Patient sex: M
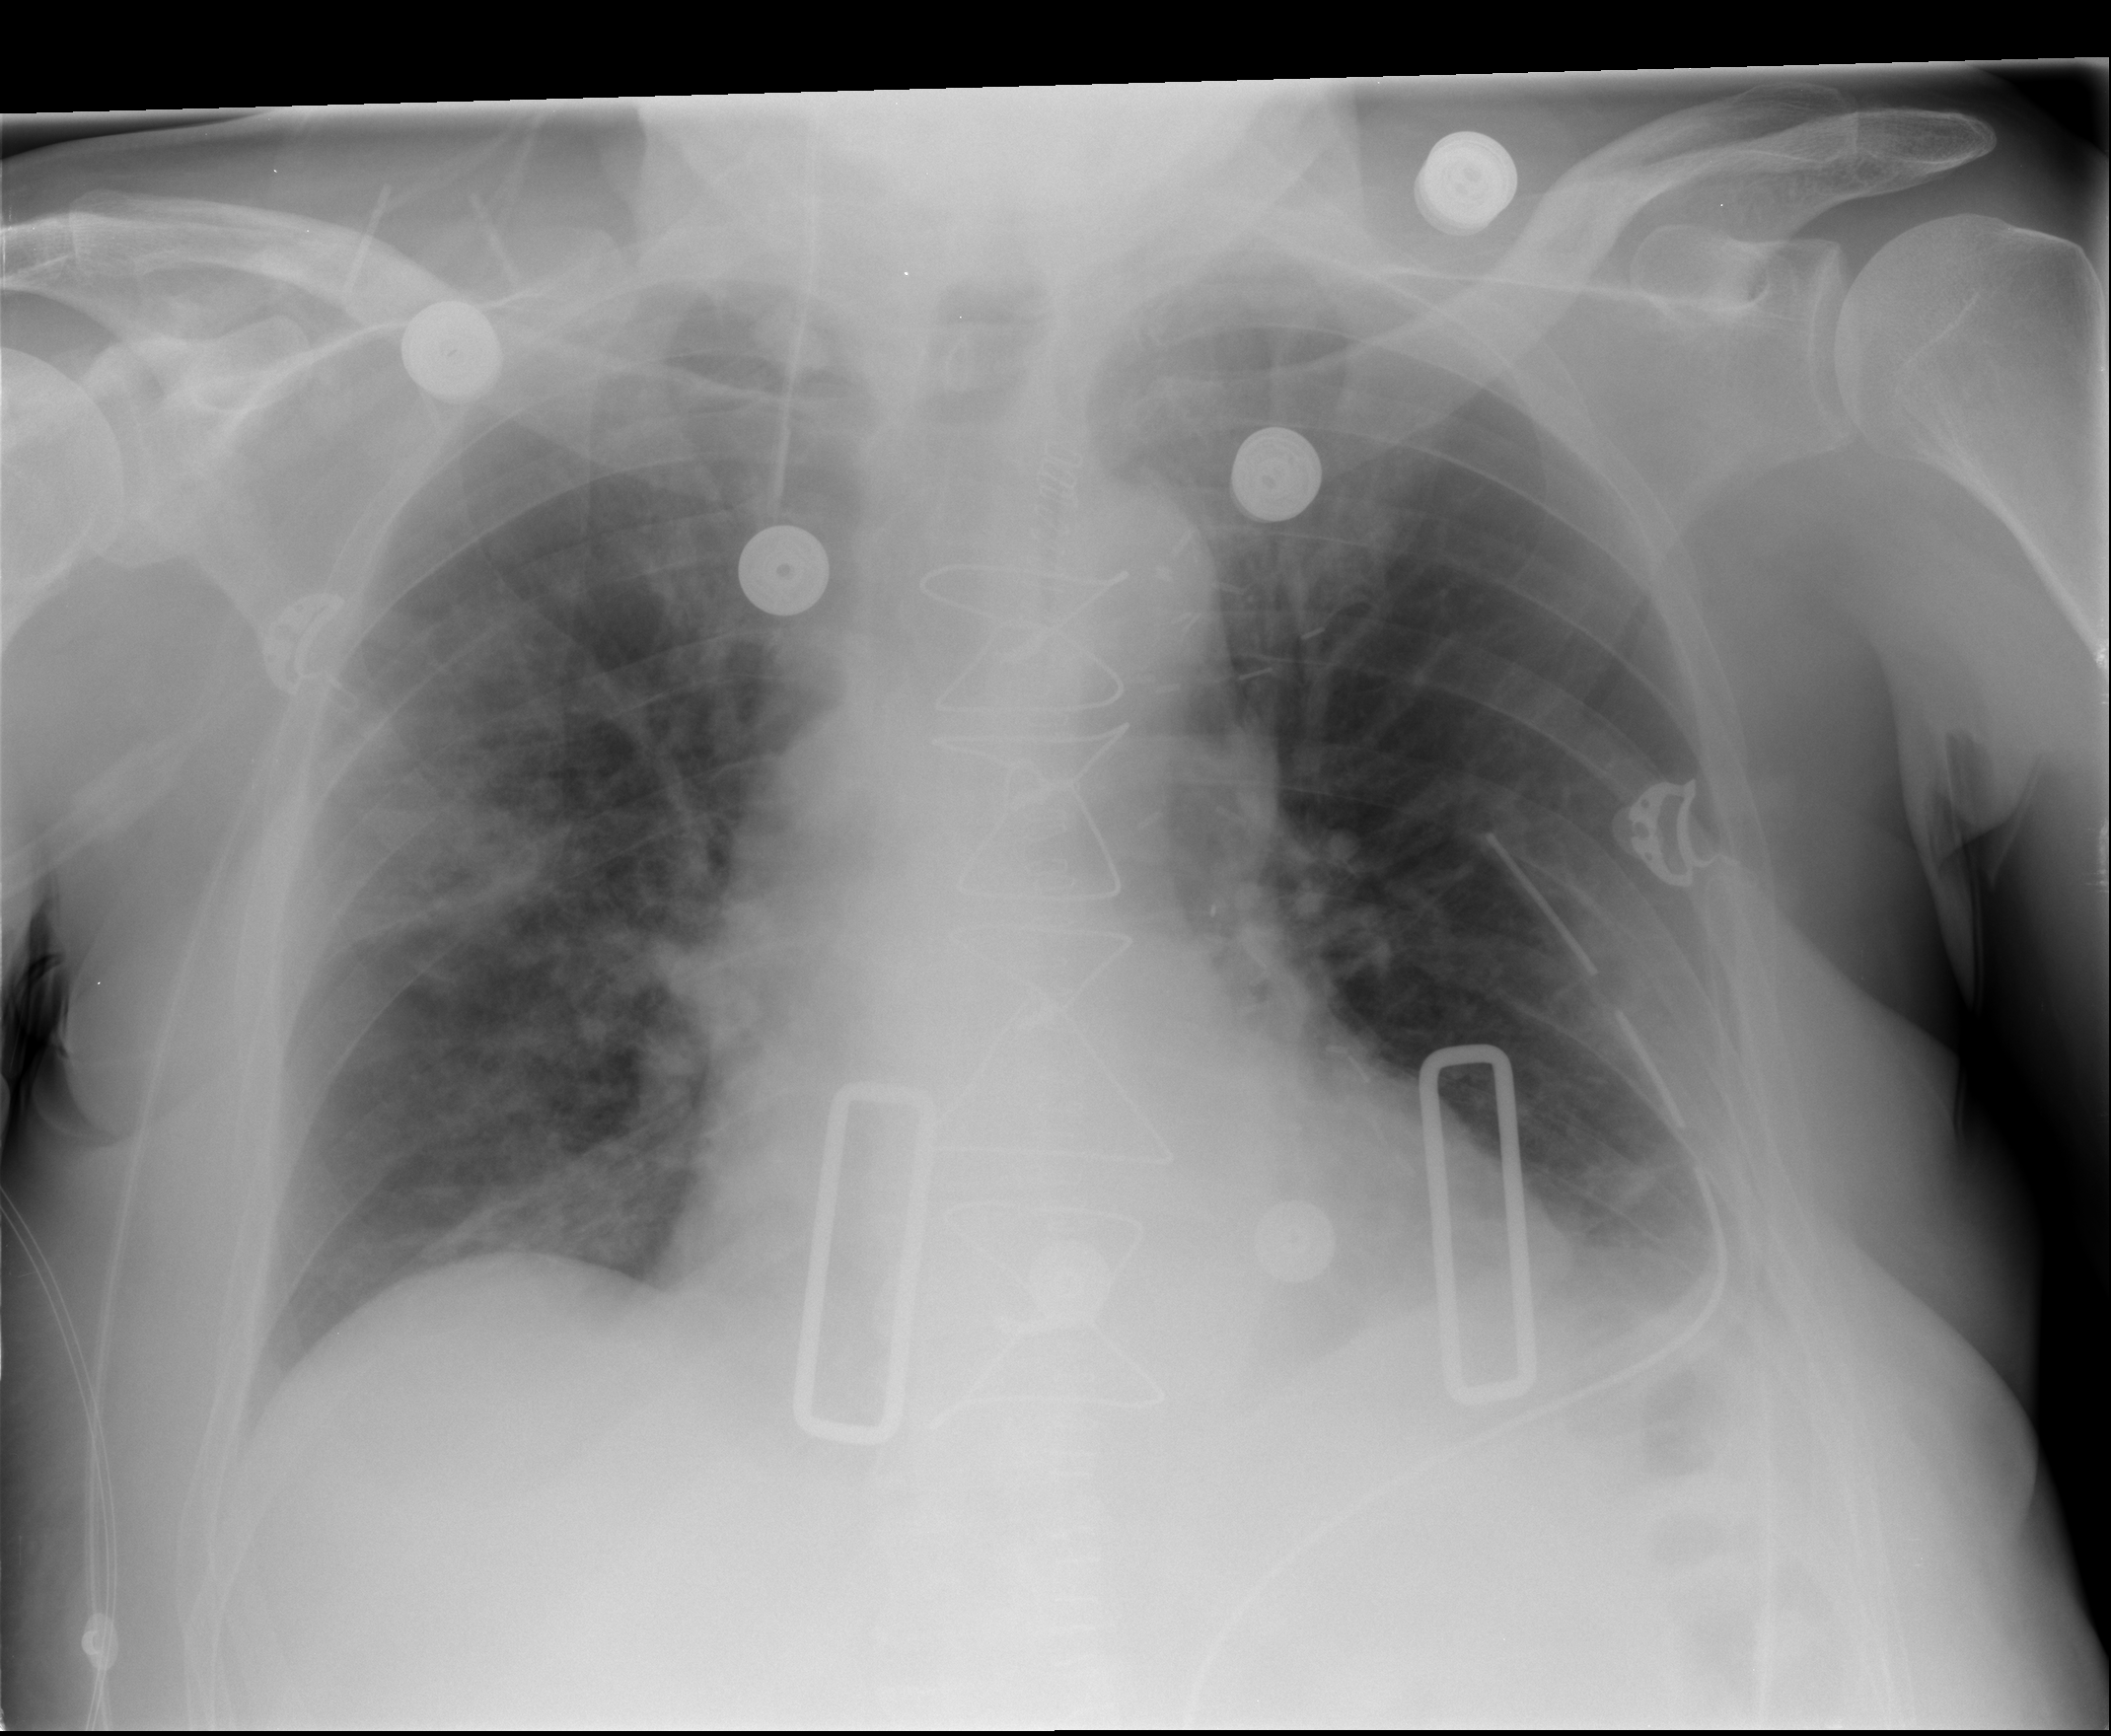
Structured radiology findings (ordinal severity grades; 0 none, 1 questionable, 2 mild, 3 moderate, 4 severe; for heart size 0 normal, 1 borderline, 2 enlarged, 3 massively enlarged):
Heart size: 2
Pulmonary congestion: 2
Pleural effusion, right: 0
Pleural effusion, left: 1
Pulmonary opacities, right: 0
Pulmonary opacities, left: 0
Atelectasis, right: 0
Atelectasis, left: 0